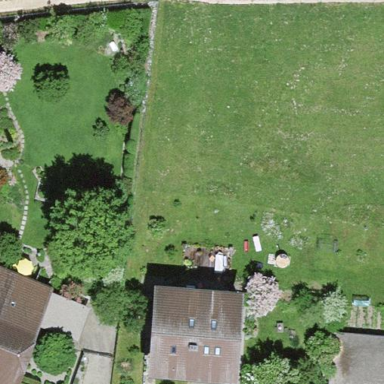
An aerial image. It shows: Farmyard area.